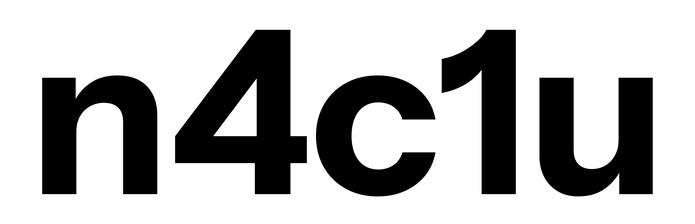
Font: InstrumentSans_Bold